Question: I'm new to WPF so this may be a newbie question. I'm working on some kind of diagram editor, and want to connect some elements with lines. Some of these elements will be nested inside other elements, and a single line may pass over elements in different levels. So what I want to do is draw these lines in the 'OnRender' event in the top parent element. Here is a preliminary attempt, where instead of lines I'm using squares around buttons, just to make sure I'm able to properly locate the child elements:
'''
public class Container : Border
{
public readonly StackPanel Panel = new StackPanel();
private readonly Pen _Pen = new Pen(Brushes.Red, 2);
public Container()
{
Panel.Orientation = Orientation.Vertical;
Panel.Children.Add(MakeButton("One"));
Panel.Children.Add(MakeButton("Two"));
Panel.Children.Add(MakeButton("Three"));
Child = Panel;
}
private Rect GetRect(Visual parent, FrameworkElement element)
{
return element.TransformToAncestor(parent).TransformBounds(LayoutInformation.GetLayoutSlot(element));
}
protected override void OnRender(DrawingContext dc)
{
base.OnRender(dc);
foreach (Button item in Panel.Children)
{
var box = GetRect(this, item);
dc.DrawRectangle(Brushes.Transparent, _Pen, box);
}
}
private static Button MakeButton(string text)
{
Button button = new Button();
button.Content = text;
button.Padding = new Thickness(10);
button.Margin = new Thickness(5);
return button;
}
}
'''
But this the result I get:

If I replace 'element.TransformToAncestor(parent).TransformBounds(LayoutInformation.GetLayoutSlot(element))' with 'LayoutInformation.GetLayoutSlot(element)' in the 'GetRect' method, It'll look the way is supposed to, but only because the drawing happens to occur in the direct parent of the buttons. In my actual application the direct parent won't be doing the drawing, so I need to be able to get the slot relative to any arbitrary parent.
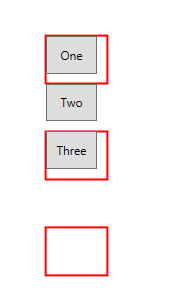
Answer: OK I figured it out. Since 'GetLayoutSlot' gets the slot relative to the parent, and 'TransformToAncestor' includes the relation from child to parent, it's doubling the distance from the child element to the parent. So changing 'GetRect' to get the ancestor from the element's parent fixes the problem:
'''
private Rect GetRect(Visual ancestor, FrameworkElement element)
{
Visual parent = element.Parent as Visual;
var transform = parent.TransformToAncestor(ancestor);
var slot = LayoutInformation.GetLayoutSlot(element);
return new Rect(transform.Transform(slot.TopLeft), slot.Size);
}
'''